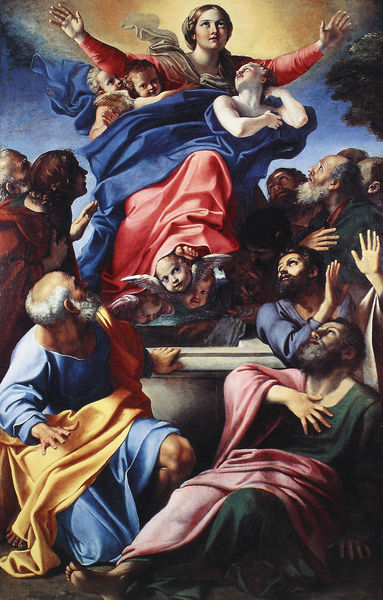
Titel: Mariä Himmelfahrt
Künstler: Annibale Carracci
Standort: Rom, S. Maria del Popolo, Cappella Cerasi (EU - I - Latium)
Schlagwörter: baum, blau, flügel, gemälde, hand, himmel, mann, umhang, weiß, gelb, menschen, braun, bunt, finger, frau, haar, männer, schwarz, rot, schleier, tuch, wolke, hochformat, alt, bart, bärte, augen, falten, tragen, gesten, hände, öl, sonne, gewand, haare, tücher, gewänder, locken, rosa, engel, putte, putto, ölgemälde, faltenwurf, greis, linear, volk, altar, schein, braum, grab, gelehrter, heilige, jünger, putten, maria, putti, ros, himmelfahrt, glorie, engelsflügel, kopfe, heiige